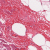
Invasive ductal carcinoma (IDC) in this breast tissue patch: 0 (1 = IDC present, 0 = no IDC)